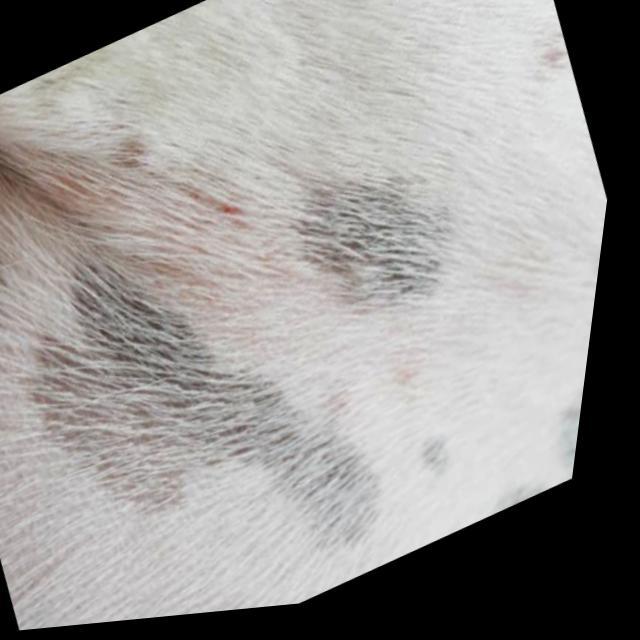
Canine hypersensitivity reaction — allergic skin response with urticaria, erythema, pruritus, and angioedema. May be food, environmental, or flea allergy related.